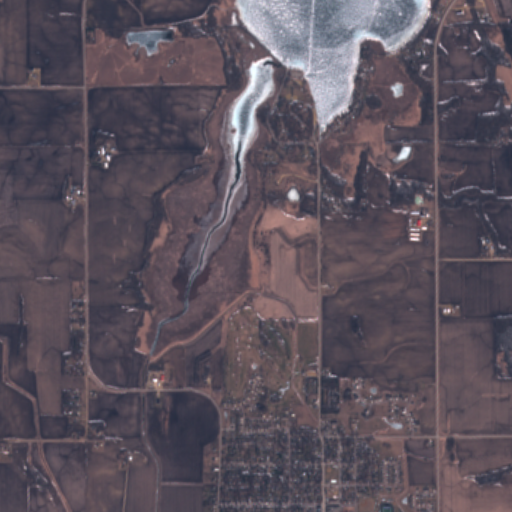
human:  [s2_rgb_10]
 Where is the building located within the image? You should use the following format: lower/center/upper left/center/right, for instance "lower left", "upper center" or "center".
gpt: The building is located in the lower right of the image.
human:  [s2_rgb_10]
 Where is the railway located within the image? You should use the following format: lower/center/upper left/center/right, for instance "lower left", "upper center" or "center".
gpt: The railway is located in the lower left of the image.
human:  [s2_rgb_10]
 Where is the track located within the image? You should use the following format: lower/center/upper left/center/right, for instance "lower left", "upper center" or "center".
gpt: There is no track in the image.